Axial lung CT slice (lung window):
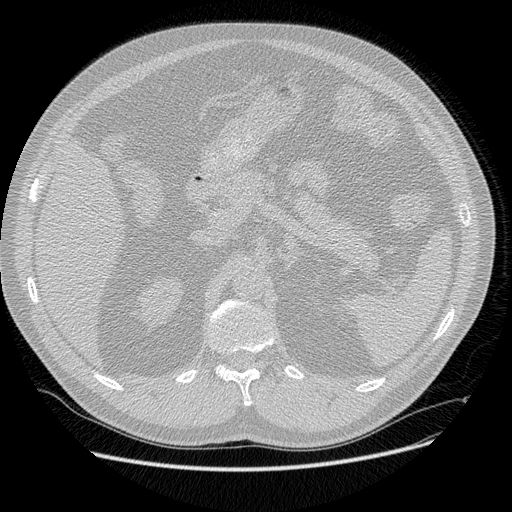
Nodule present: no